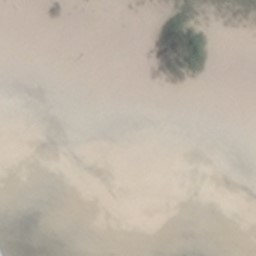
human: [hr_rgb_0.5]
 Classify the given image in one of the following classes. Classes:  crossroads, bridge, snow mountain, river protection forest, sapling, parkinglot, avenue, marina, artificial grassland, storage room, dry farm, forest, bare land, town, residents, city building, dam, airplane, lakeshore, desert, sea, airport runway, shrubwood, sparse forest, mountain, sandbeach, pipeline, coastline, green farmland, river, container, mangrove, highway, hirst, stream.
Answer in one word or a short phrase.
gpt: sandbeach